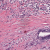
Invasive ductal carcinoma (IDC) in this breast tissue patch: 0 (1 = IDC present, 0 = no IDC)